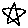
Label: star